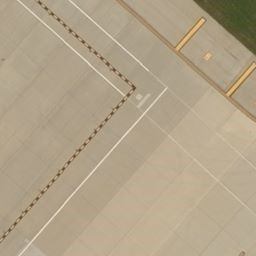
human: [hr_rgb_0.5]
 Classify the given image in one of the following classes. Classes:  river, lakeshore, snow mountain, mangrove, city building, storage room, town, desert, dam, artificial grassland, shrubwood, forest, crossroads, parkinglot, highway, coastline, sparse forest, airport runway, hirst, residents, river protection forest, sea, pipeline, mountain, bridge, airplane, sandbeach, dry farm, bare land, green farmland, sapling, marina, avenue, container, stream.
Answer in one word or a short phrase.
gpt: airport runway